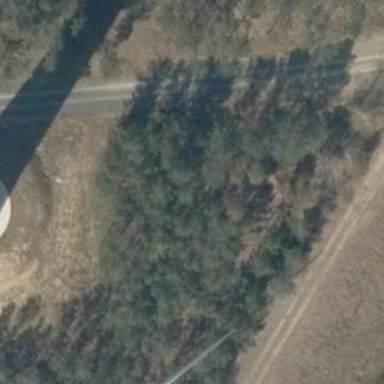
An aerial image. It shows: Wind generator is in the picture.